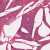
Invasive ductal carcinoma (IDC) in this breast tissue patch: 0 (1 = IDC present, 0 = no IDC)